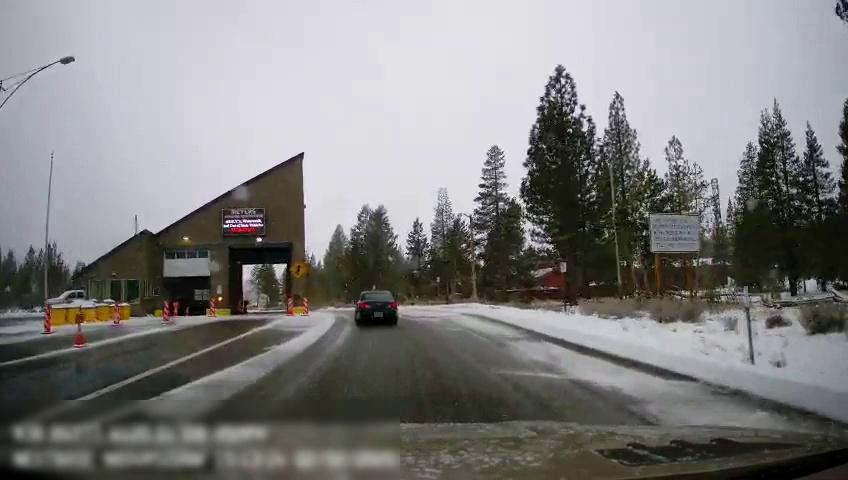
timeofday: Day
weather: Snowy
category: Drivable Space
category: Vehicles | Truck
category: Vehicles | Car
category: Lanes | Alternate Lane
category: Lanes | Alternate Lane
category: Lanes | Current Lane
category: Traffic | Signs
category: Traffic | Signs